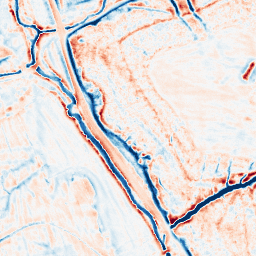
Category: edge_preserving
Decomposition family: bilateral
Decomposition parameters: d: 15
sigma_color: 25
sigma_space: 25
Upsampling method: sinc_hamming
Upsampling parameters: scale: 2
kernel_size: 8
Upsampling scale: 2